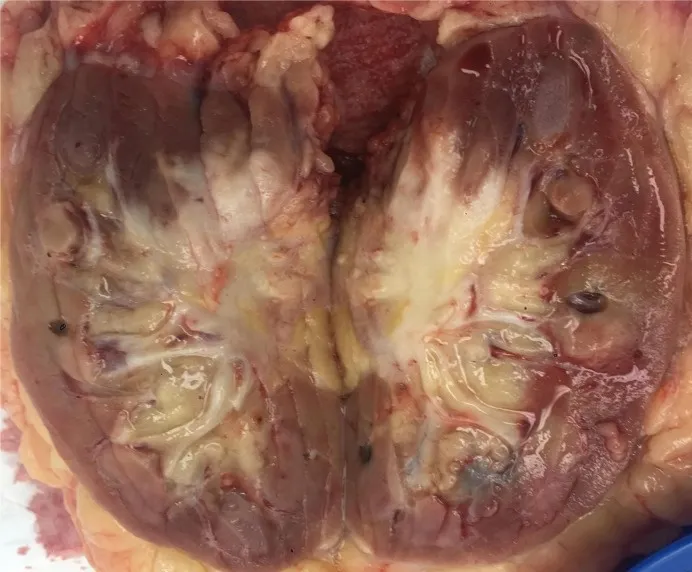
Pathological specimen of right kidney post-nephrectomy demonstrating a dense hilar mass.
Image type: medical_photograph (other_medical_photograph)